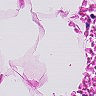
Metastatic tissue present: no